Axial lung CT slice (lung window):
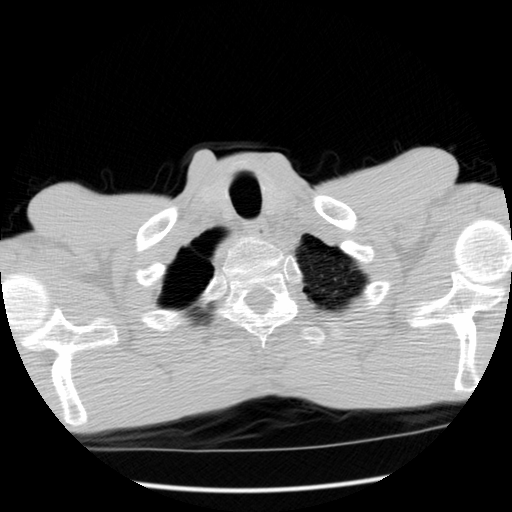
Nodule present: no